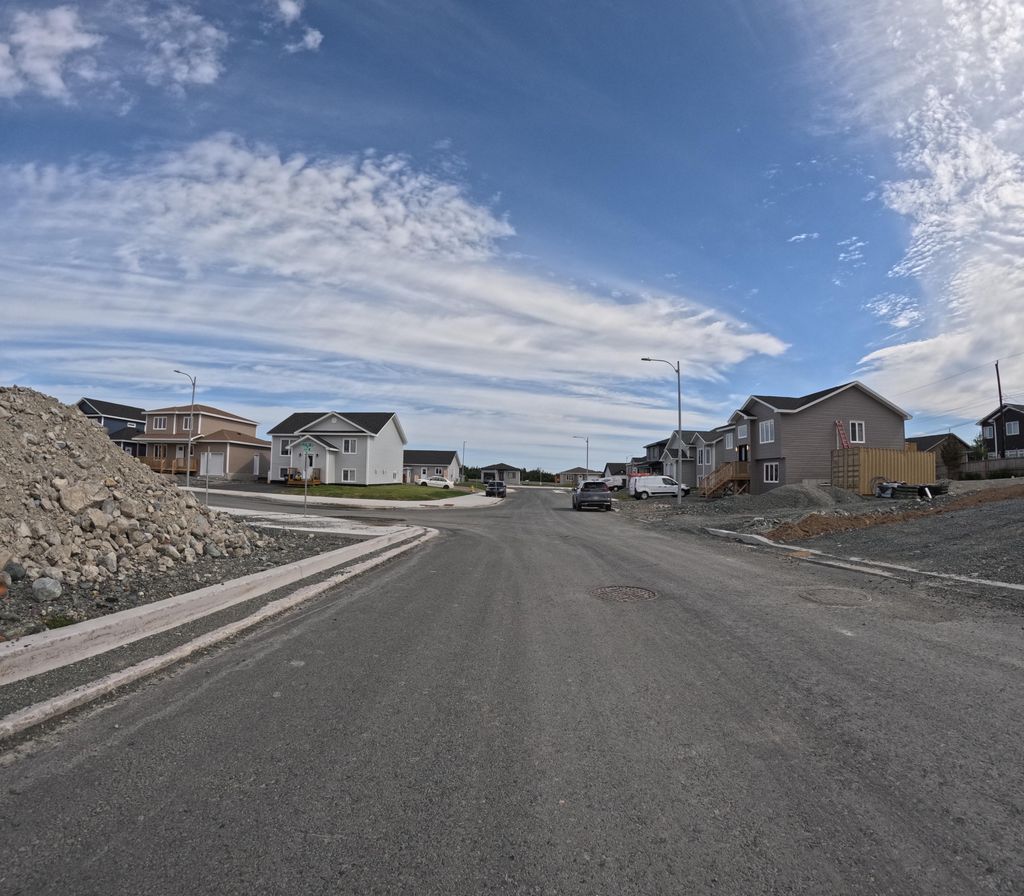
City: st_johns